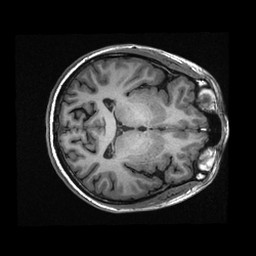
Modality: T1w
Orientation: axial
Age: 21
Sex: female